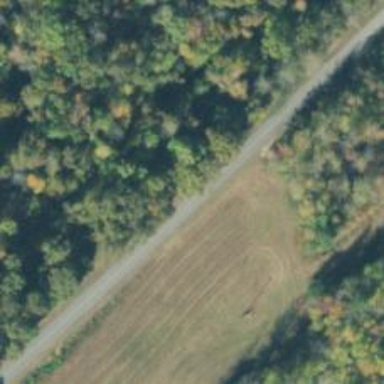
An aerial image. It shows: Unclassified road.